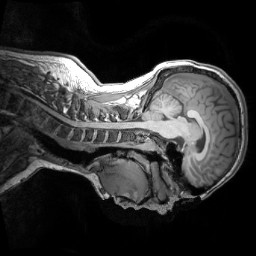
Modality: T1w
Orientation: sagittal
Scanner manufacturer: siemens
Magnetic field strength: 3 T
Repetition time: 2.3 s
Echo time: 0.0033 s